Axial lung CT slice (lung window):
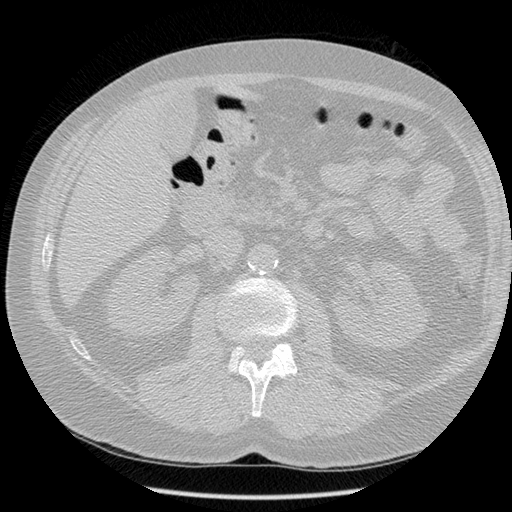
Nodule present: no